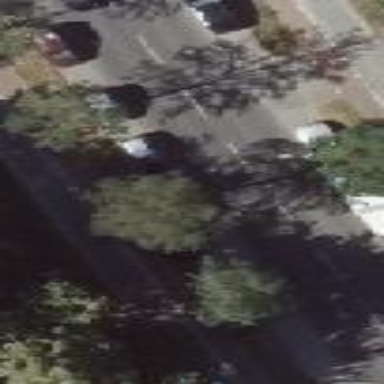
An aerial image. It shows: Street-side parallel parking area with paving stones surface.